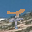
Label: 7